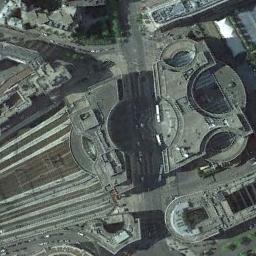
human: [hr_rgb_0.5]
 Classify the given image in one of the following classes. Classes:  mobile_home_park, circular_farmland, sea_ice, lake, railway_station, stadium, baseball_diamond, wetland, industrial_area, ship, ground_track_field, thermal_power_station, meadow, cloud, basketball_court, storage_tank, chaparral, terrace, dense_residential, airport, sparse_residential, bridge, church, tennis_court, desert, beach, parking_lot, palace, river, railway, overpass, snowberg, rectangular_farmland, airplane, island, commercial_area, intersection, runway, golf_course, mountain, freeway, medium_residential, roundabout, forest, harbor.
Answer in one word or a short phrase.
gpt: railway_station